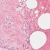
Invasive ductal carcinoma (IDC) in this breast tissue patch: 0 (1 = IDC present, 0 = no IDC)